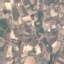
Land use / land cover: PermanentCrop